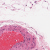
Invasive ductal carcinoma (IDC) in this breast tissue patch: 0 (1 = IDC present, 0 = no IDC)